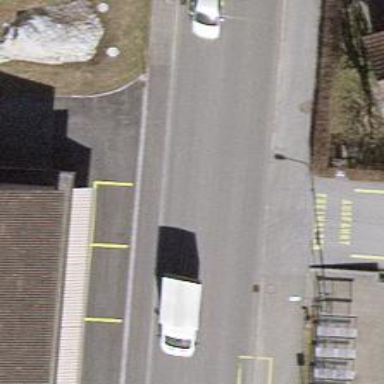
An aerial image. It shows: Bus stop with platform for public transport.